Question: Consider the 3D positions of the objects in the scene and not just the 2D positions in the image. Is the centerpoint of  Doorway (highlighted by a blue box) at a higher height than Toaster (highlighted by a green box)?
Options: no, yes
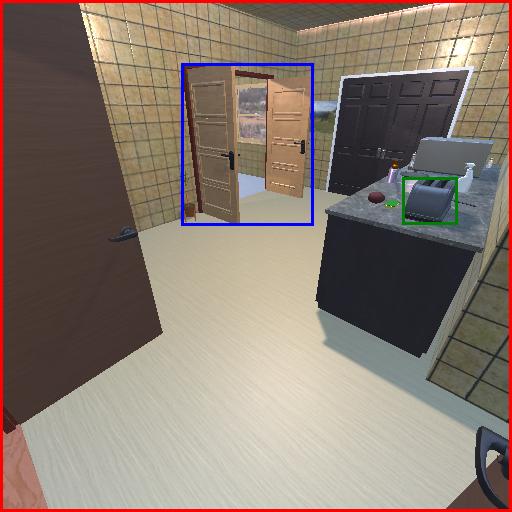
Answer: no